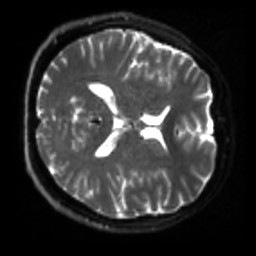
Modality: sbref
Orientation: axial
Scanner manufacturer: siemens
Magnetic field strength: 3 T
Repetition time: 4 s
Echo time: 0.0594 s